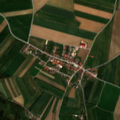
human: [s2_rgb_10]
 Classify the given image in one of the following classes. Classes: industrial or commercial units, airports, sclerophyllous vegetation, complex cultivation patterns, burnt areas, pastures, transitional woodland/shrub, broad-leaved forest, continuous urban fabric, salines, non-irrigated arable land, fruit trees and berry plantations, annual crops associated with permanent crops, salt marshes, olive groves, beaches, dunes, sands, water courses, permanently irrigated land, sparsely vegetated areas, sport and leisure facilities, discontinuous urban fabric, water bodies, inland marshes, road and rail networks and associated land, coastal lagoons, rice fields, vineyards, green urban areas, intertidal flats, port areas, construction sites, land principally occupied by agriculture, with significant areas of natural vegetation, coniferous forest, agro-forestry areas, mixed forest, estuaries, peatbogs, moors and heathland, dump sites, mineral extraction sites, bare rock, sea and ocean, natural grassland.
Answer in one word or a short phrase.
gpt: non-irrigated arable land, complex cultivation patterns, coniferous forest, mixed forest